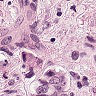
Metastatic tissue present: yes